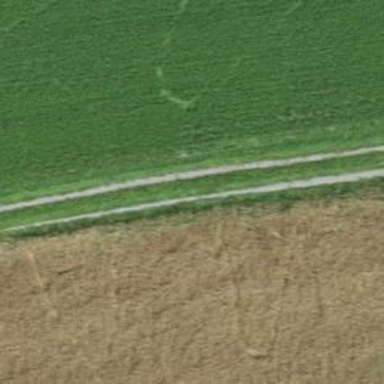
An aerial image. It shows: Grass track with grade 5 tracktype.